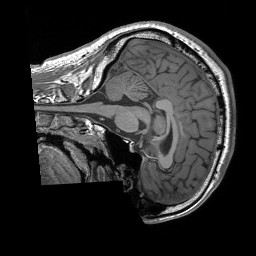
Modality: T1w
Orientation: sagittal
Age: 30
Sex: male
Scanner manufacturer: siemens
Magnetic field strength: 3 T
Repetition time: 1.9 s
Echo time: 0.00243 s